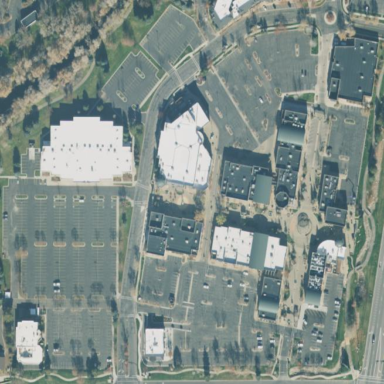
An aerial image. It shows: Retail area.